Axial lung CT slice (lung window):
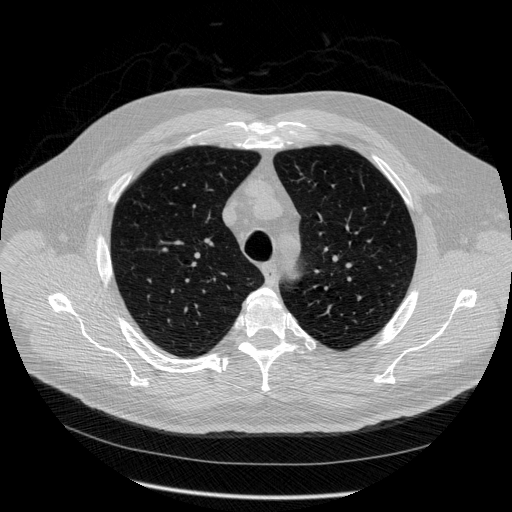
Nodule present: no